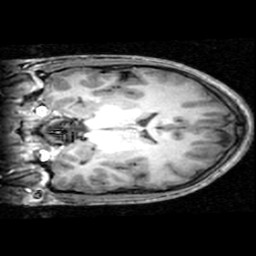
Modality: T1w
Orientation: coronal
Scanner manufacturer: ge
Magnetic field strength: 3 T
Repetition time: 0.009036 s
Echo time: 0.00184 s